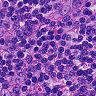
Metastatic tissue present: no